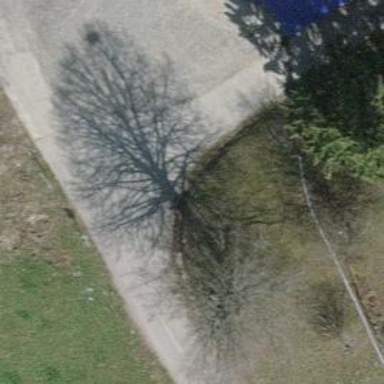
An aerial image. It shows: Urban tree adding natural touch to the cityscape.